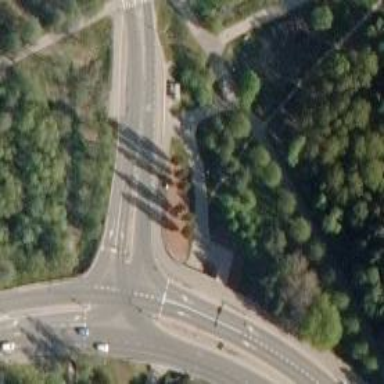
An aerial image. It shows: Asphalt cycleway.